Field crop: tomato
Growth stage: 1
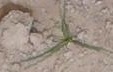
Species: cyperus